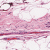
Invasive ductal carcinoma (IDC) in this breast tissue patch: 0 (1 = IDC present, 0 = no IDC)